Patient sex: M
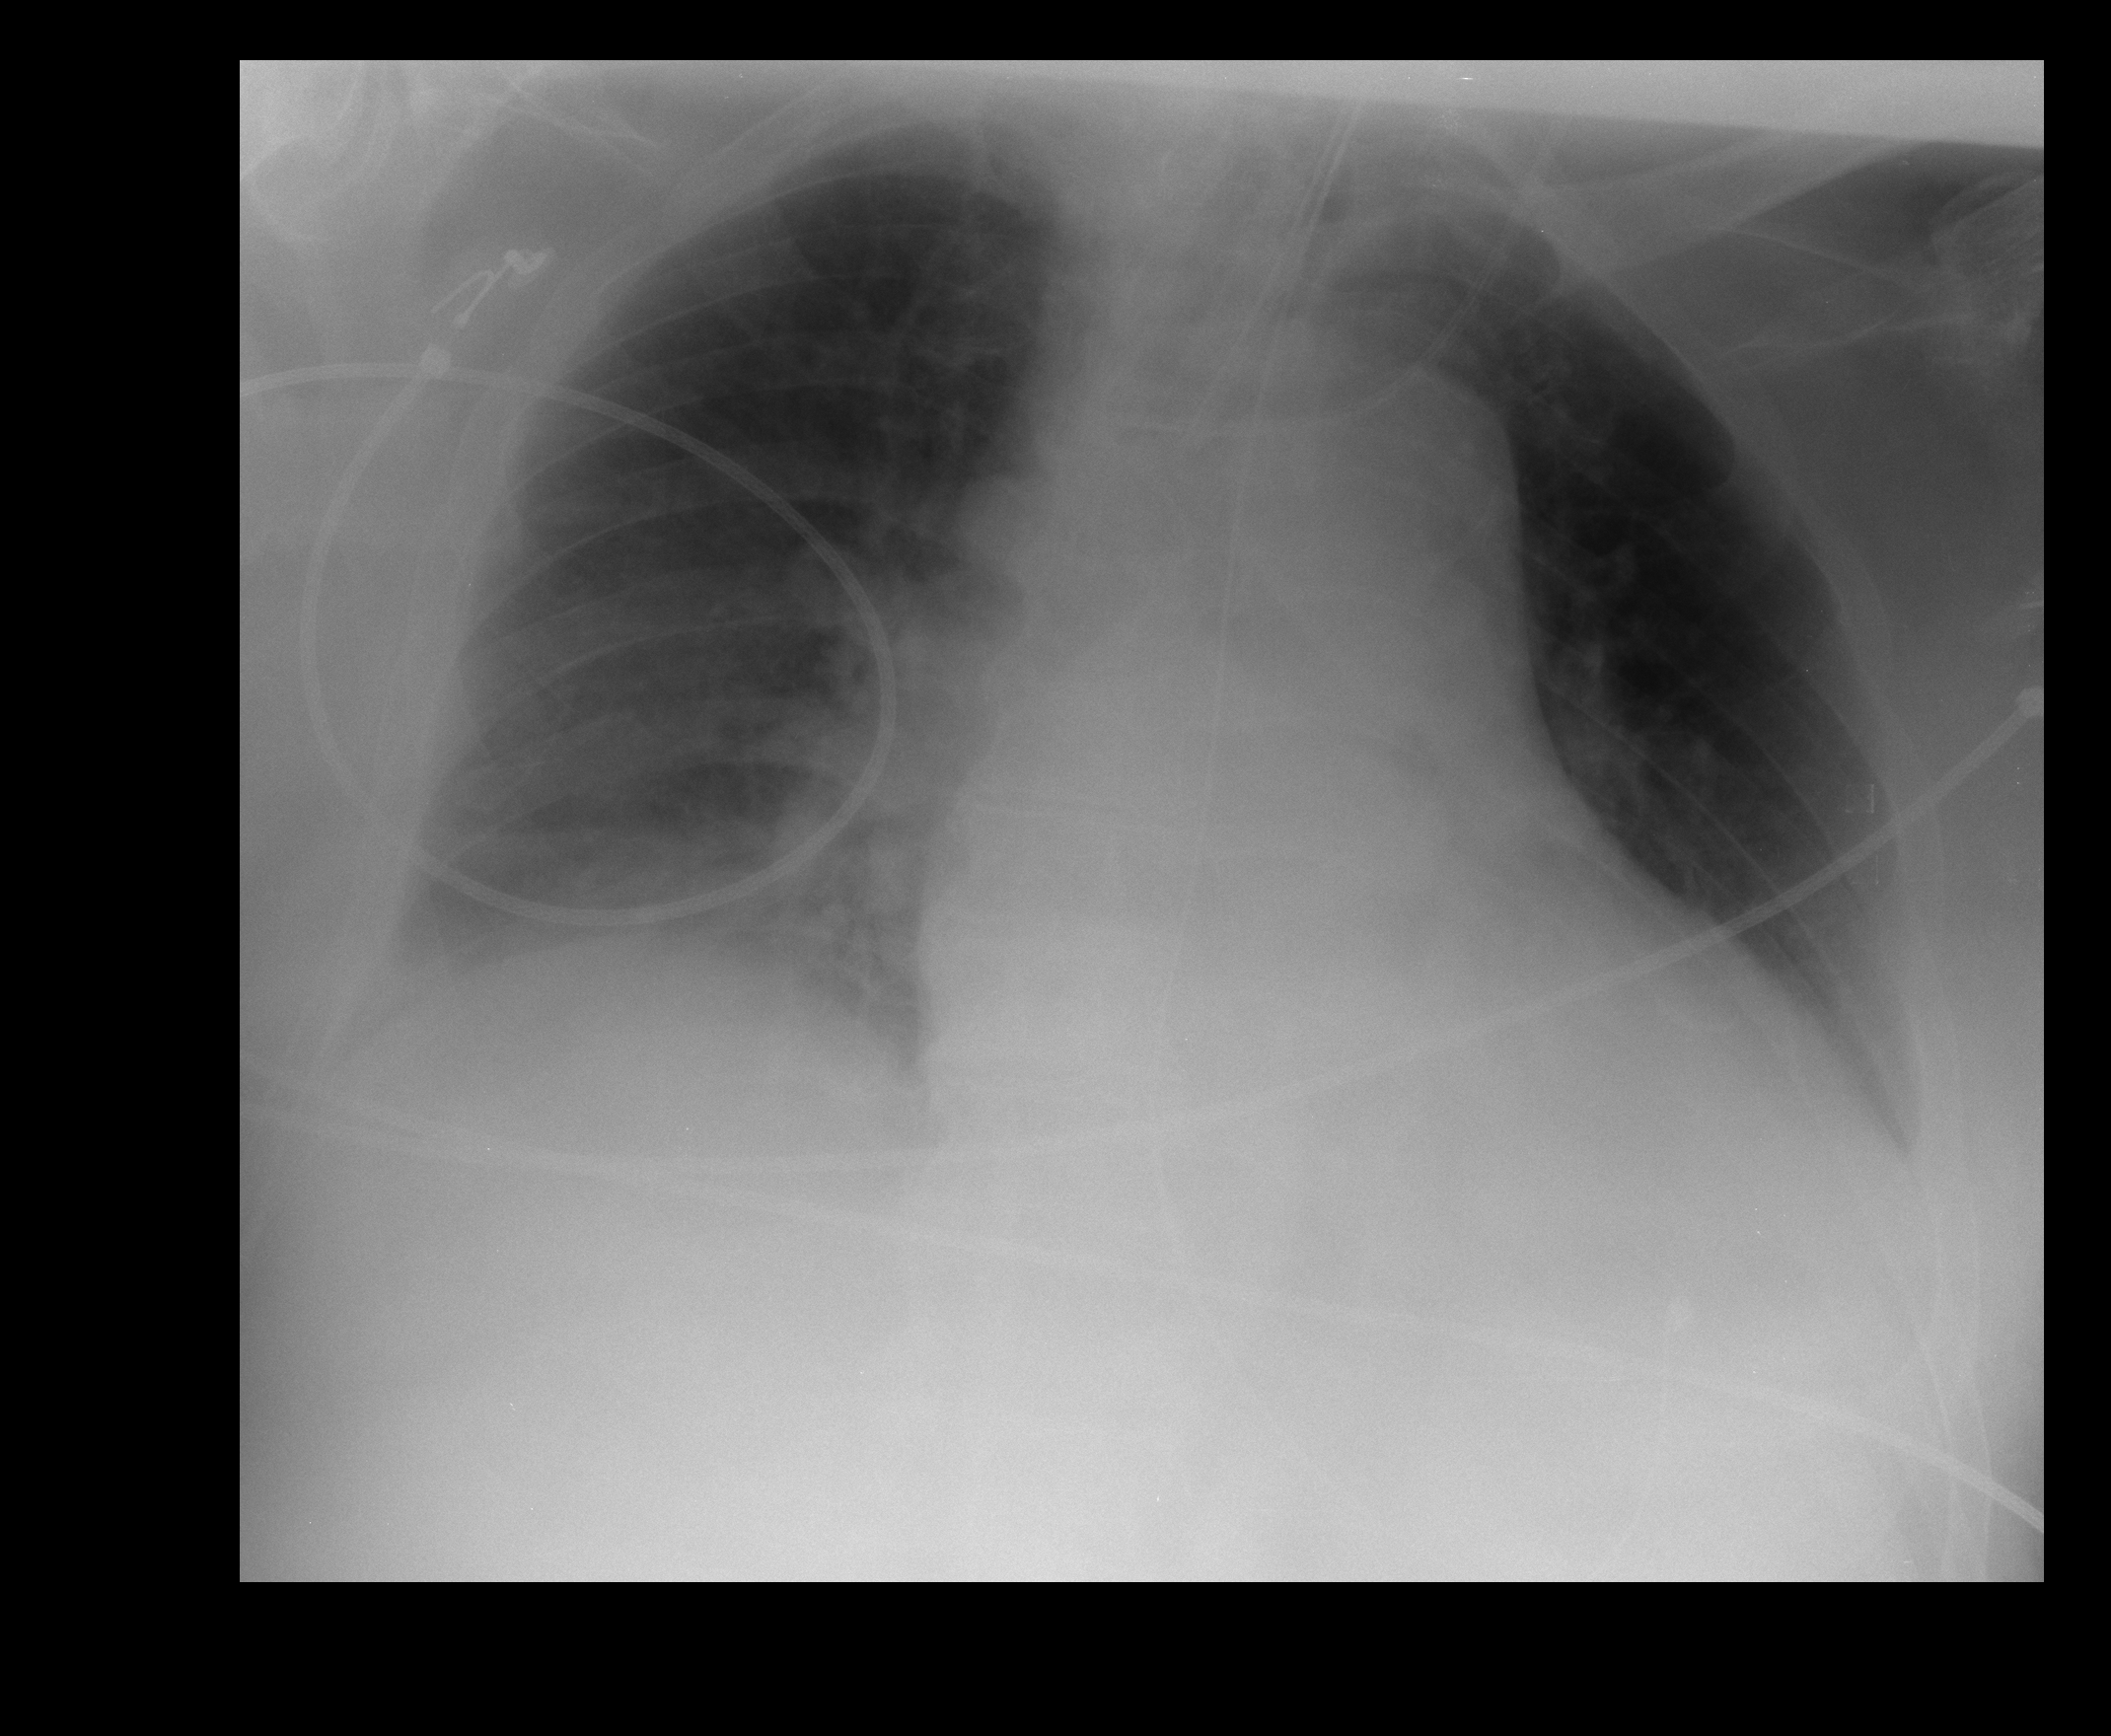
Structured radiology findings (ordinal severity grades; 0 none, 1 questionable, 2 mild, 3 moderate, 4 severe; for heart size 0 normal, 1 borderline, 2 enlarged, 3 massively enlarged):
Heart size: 2
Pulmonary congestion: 2
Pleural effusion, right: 0
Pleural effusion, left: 1
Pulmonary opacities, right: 0
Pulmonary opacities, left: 0
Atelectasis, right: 2
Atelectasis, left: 1